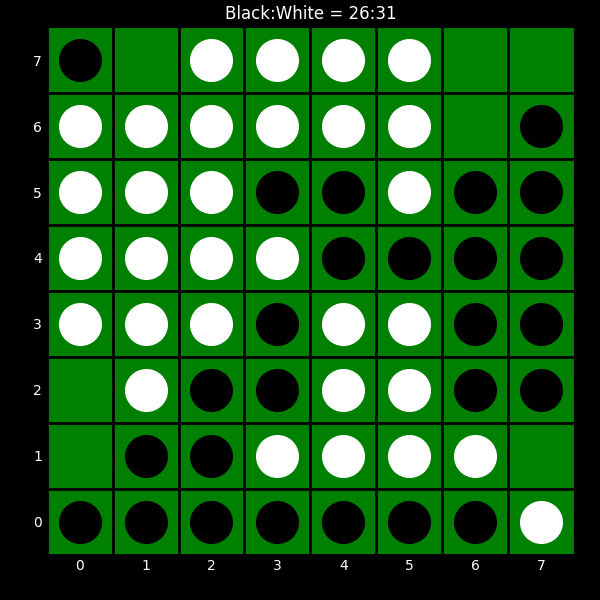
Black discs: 26
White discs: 31